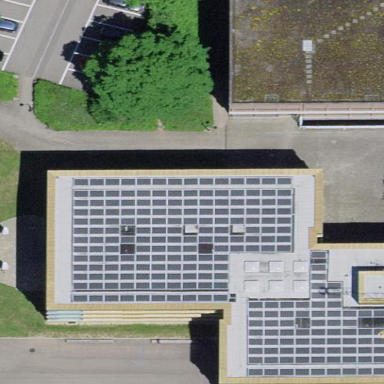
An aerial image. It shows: School building.